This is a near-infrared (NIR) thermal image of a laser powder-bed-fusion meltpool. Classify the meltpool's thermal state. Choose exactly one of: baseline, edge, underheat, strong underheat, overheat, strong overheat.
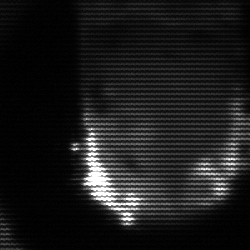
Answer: baseline